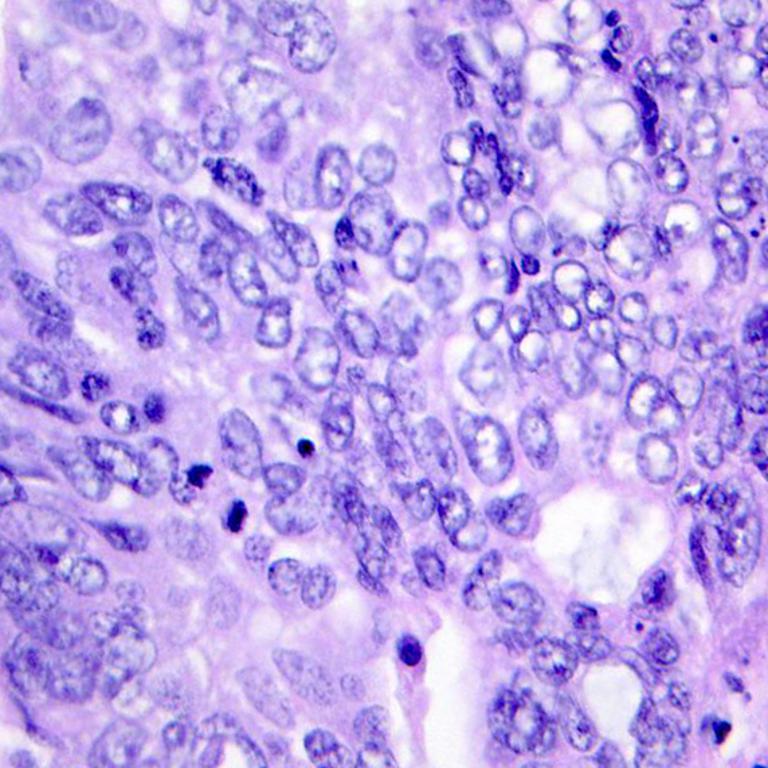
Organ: colon
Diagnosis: adenocarcinomas